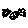
Label: moon